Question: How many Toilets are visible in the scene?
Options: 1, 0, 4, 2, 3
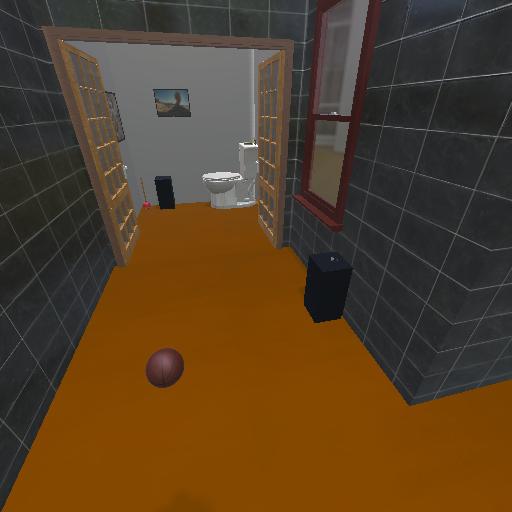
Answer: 1